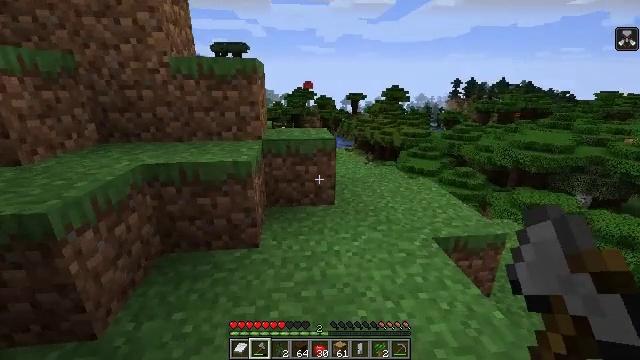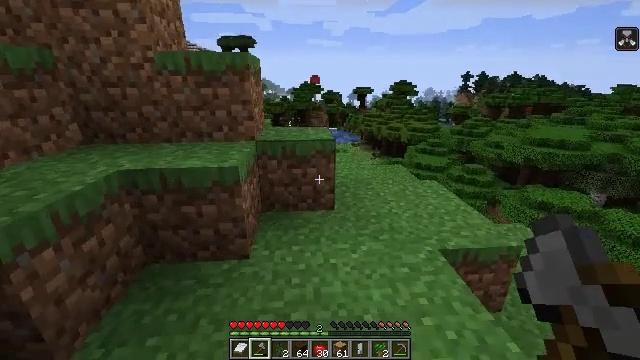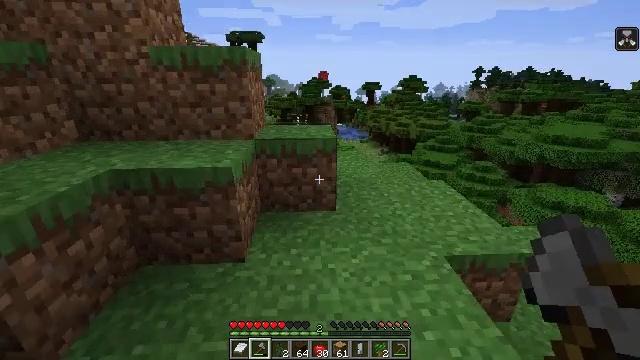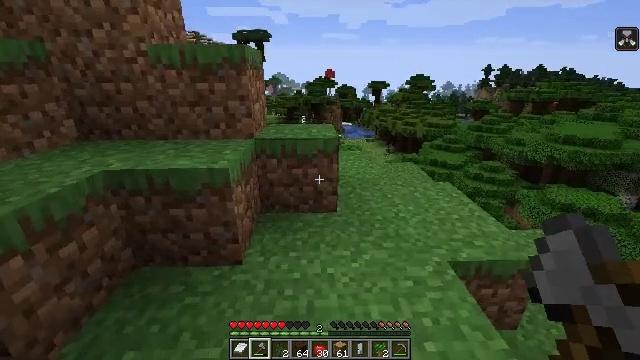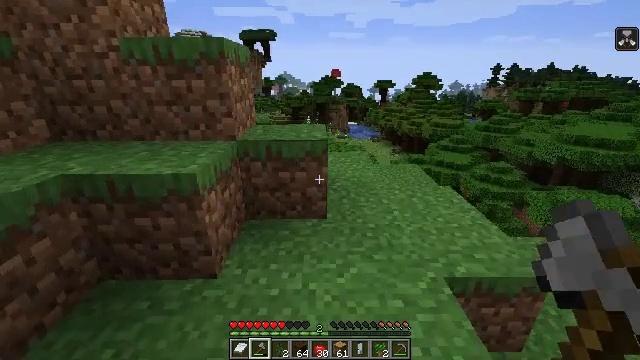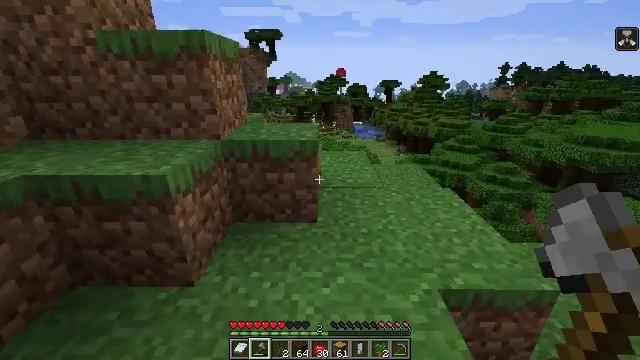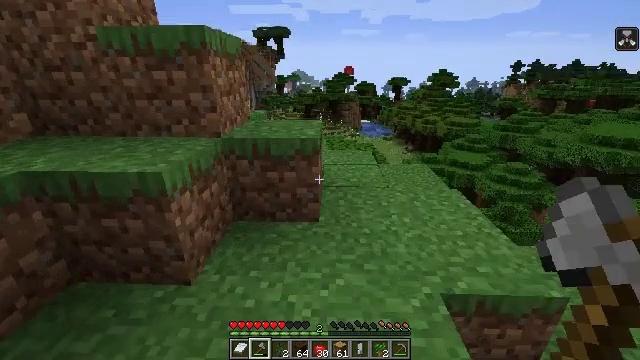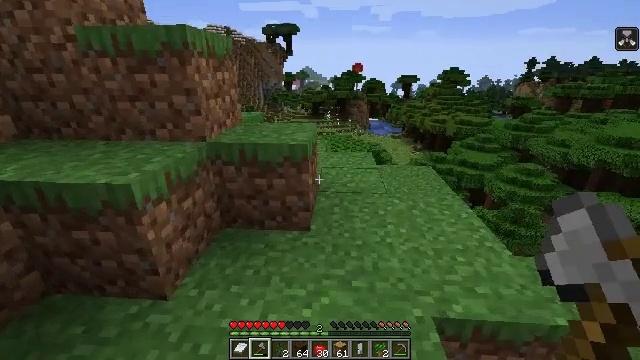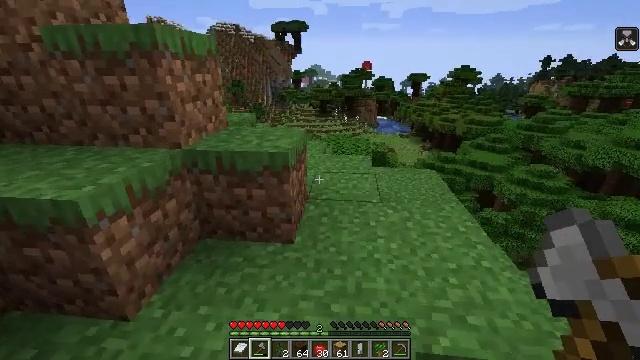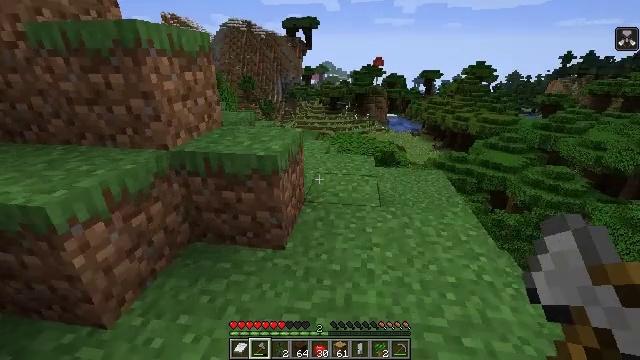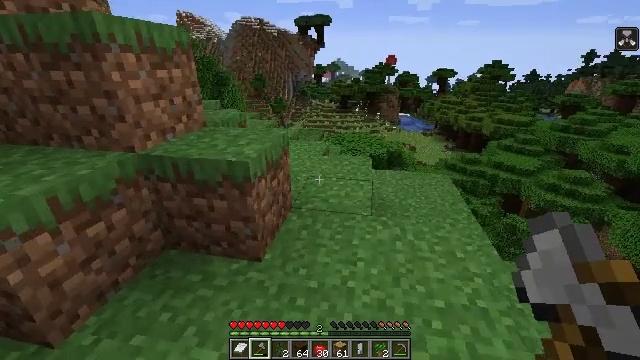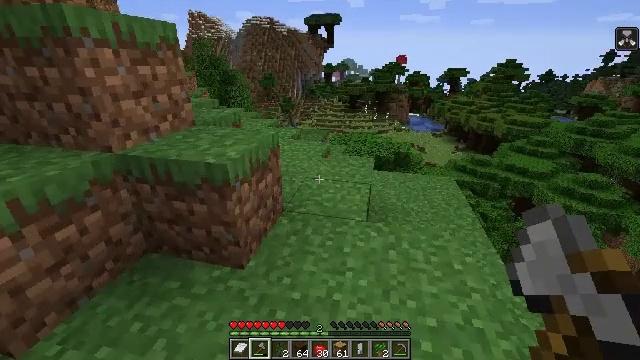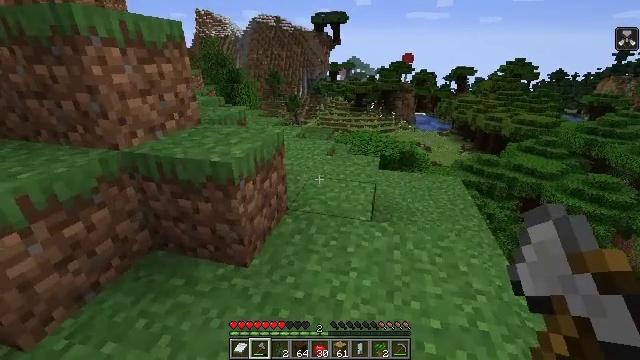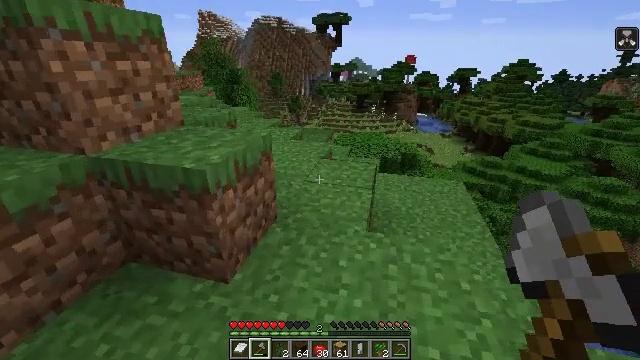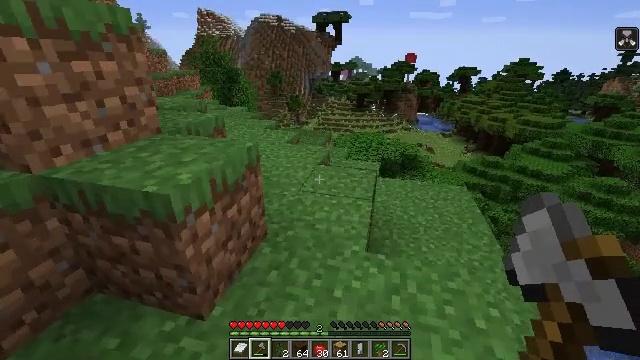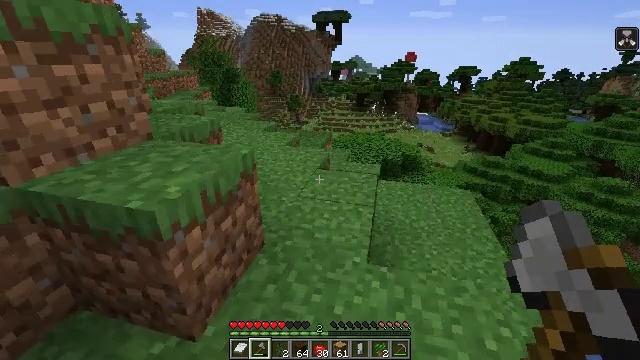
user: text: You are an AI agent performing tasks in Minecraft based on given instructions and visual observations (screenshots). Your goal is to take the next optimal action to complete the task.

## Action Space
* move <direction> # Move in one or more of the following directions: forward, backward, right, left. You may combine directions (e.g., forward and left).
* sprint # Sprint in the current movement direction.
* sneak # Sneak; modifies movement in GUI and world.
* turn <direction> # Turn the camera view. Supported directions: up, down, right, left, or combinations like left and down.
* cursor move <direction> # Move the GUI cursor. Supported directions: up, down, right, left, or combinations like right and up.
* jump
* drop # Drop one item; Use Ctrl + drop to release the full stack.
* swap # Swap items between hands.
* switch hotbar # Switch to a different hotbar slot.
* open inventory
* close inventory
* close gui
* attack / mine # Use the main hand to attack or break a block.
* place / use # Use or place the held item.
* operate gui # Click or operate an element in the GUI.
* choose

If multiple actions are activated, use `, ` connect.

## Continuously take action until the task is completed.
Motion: motion action
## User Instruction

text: Gather dark oak leaves from the canopy.
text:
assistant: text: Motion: move forward and move right, turn left and down
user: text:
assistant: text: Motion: move forward and move right, turn left
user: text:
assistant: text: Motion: move forward and move right, turn left
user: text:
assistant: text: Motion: move forward and move right, turn left
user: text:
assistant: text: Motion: move forward and move right, turn left
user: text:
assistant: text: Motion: move forward and move right, turn left
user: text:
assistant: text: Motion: move forward and move right, turn left
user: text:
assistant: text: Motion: move forward and move right, turn left
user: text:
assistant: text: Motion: move forward and move right, turn left
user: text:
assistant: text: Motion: move forward and move right, turn left
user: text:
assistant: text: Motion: move forward and move right, turn left
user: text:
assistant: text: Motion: move forward, turn left
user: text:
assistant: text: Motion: move forward
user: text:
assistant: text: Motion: move forward
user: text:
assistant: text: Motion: move forward
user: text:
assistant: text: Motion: move forward
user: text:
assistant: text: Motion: move forward
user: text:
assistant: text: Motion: move forward
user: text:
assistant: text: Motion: move forward
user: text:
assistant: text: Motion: move forward
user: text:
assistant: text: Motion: move forward
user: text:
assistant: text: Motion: move forward
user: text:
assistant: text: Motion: move forward
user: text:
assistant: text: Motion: move forward
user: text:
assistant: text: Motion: move forward
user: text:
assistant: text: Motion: move forward
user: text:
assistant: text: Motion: no_op
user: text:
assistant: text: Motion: no_op
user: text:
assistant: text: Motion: no_op
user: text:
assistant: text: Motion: no_op